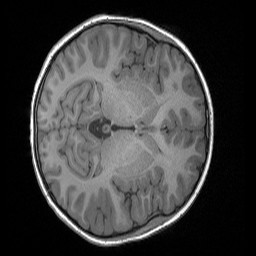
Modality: T1w
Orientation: axial
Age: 8
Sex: female
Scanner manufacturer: siemens
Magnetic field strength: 3 T
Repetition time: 1.65 s
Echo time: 0.00203 s